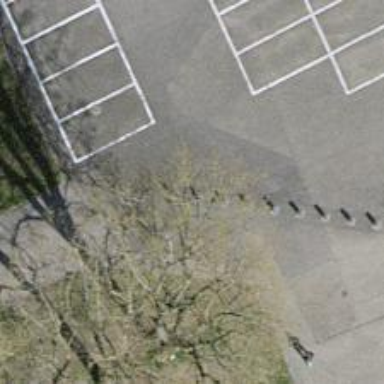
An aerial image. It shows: Bollard barrier.